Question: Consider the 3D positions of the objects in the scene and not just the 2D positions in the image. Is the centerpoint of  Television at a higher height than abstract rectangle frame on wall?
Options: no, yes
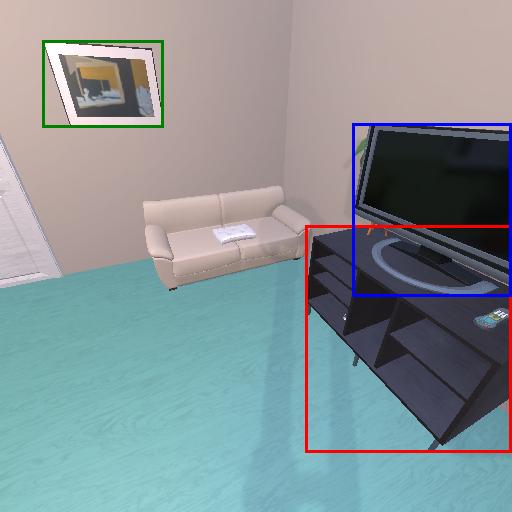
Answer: no